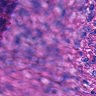
Metastatic tissue present: yes